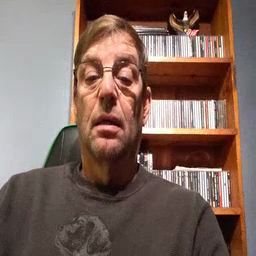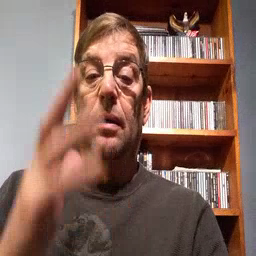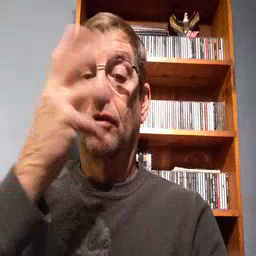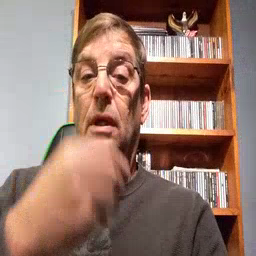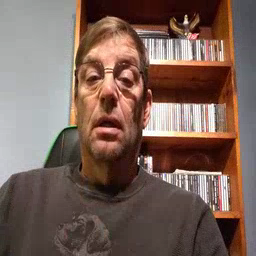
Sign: pretty